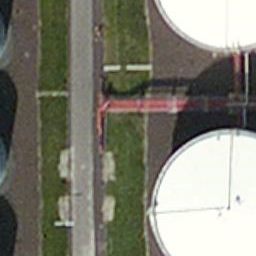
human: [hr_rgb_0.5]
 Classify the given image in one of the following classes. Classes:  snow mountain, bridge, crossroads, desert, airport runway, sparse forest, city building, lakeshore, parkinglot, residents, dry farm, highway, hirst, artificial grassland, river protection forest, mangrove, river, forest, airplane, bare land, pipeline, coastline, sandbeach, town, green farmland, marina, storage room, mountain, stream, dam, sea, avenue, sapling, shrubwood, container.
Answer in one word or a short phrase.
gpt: storage room